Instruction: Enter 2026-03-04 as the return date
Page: home
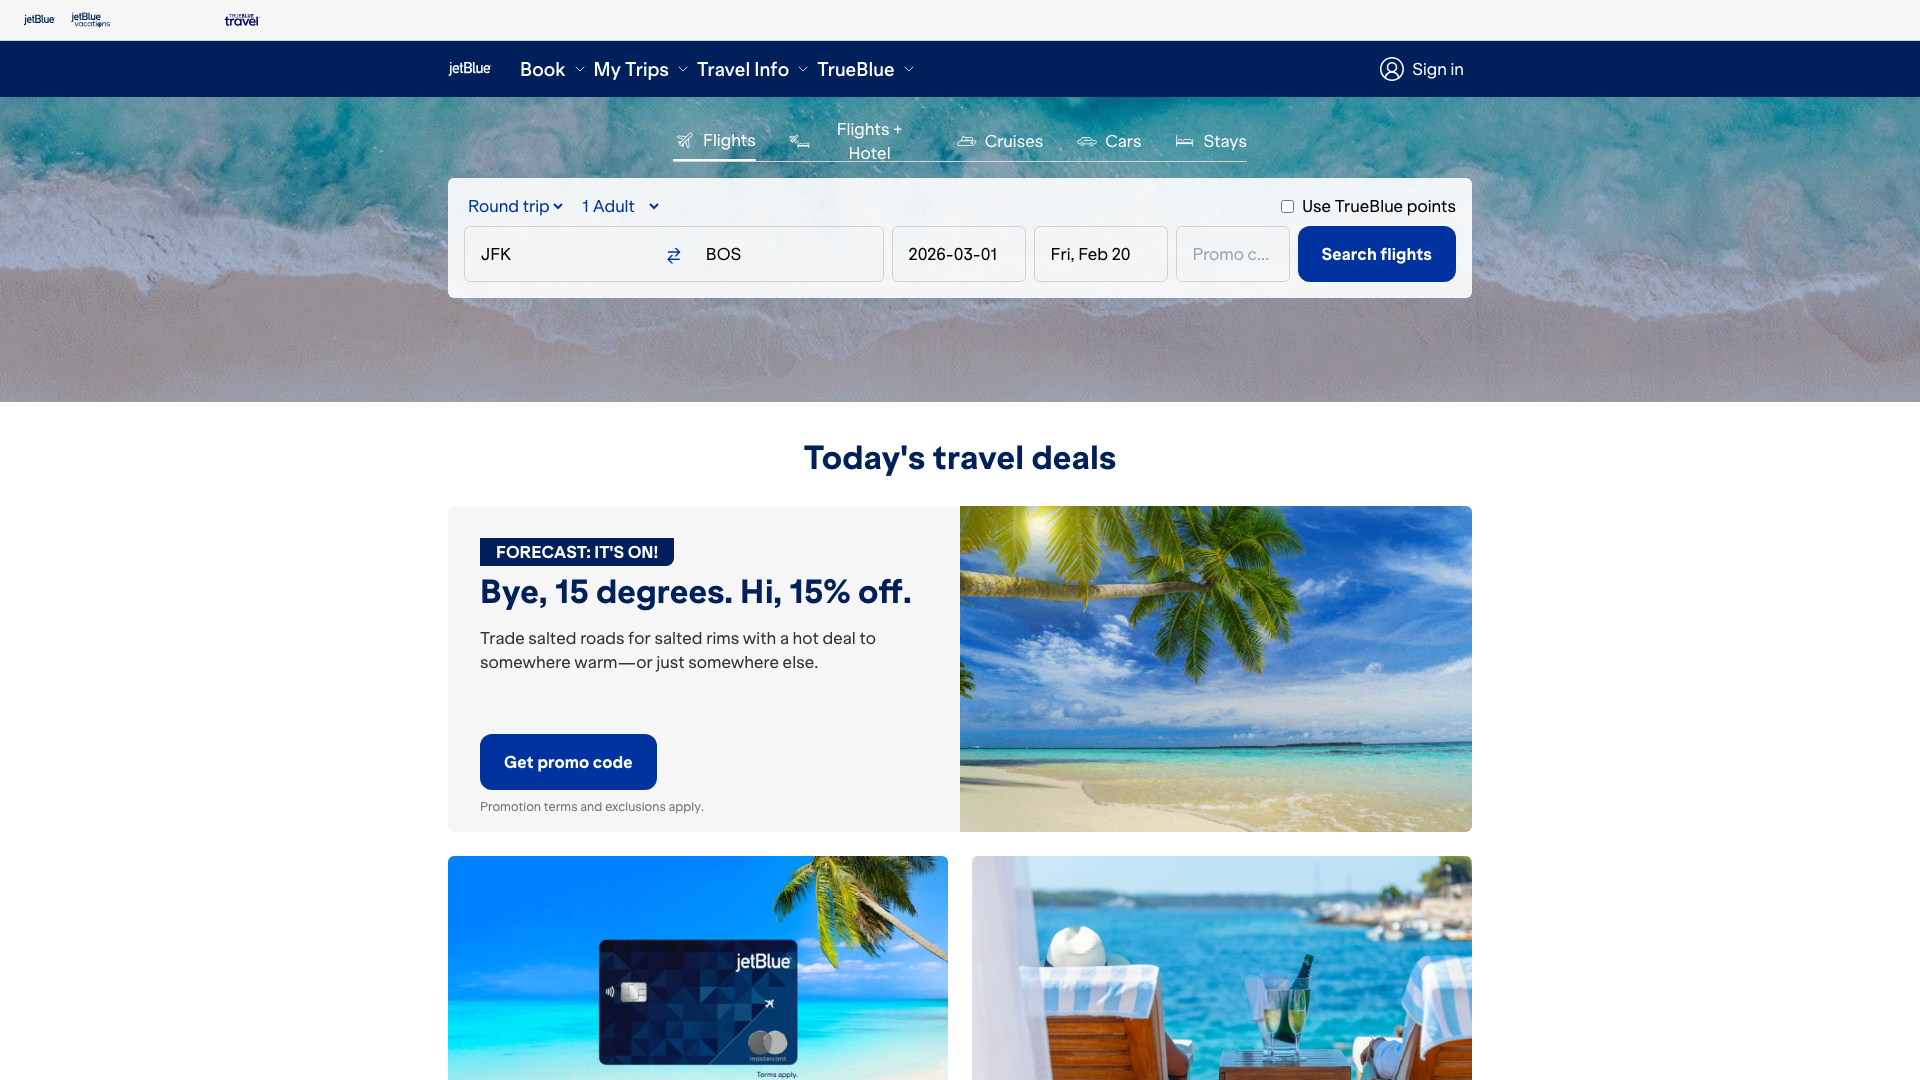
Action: type